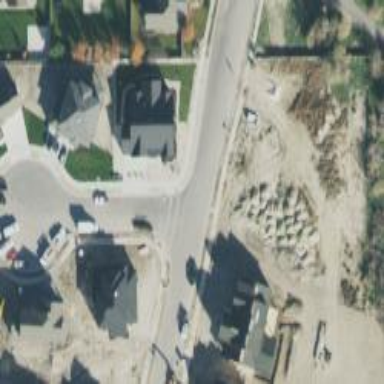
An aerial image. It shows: Residential road.